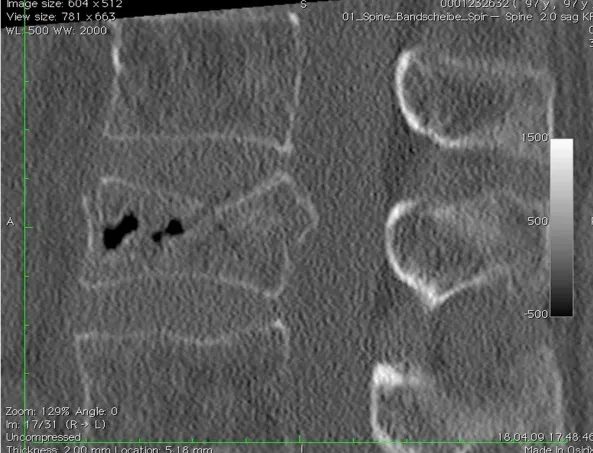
A; Preoperative sagittal reconstruction.
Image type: radiology (ct)